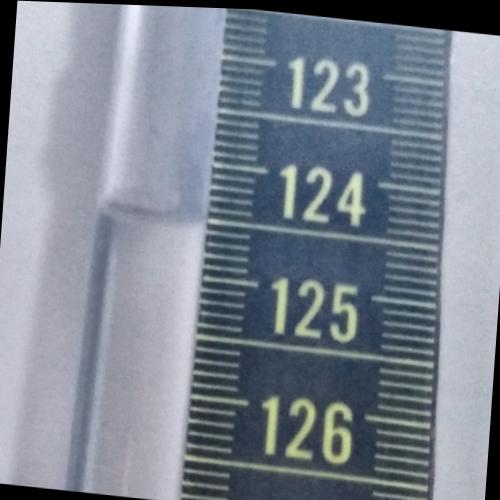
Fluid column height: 124.5 cm